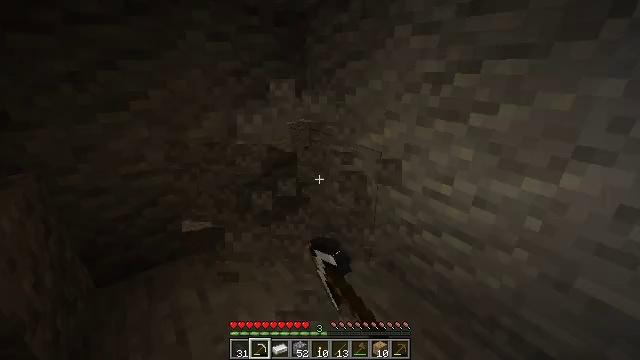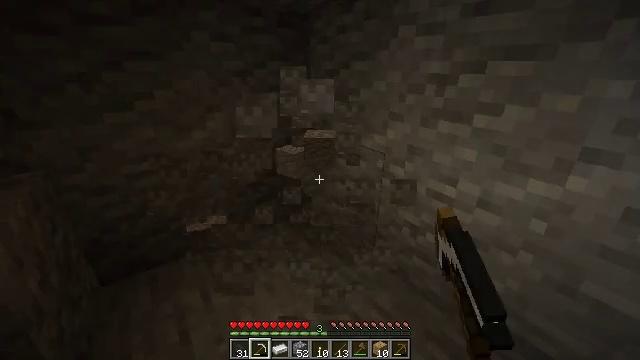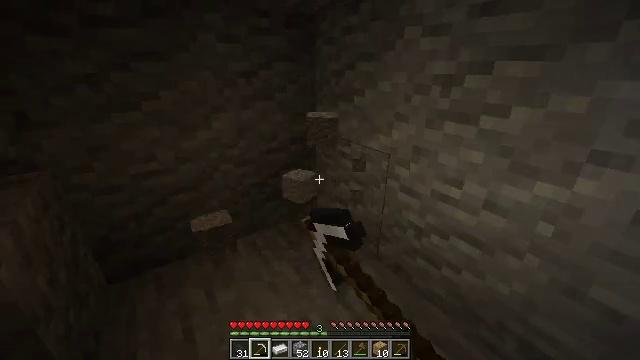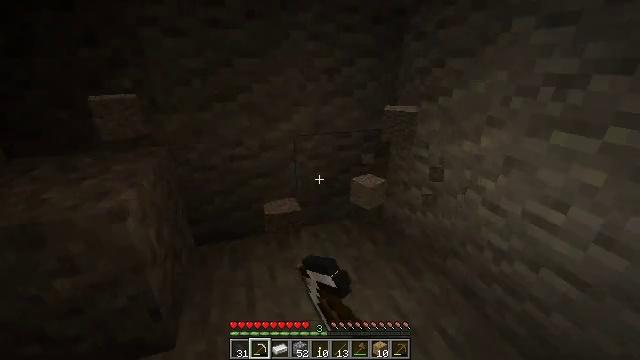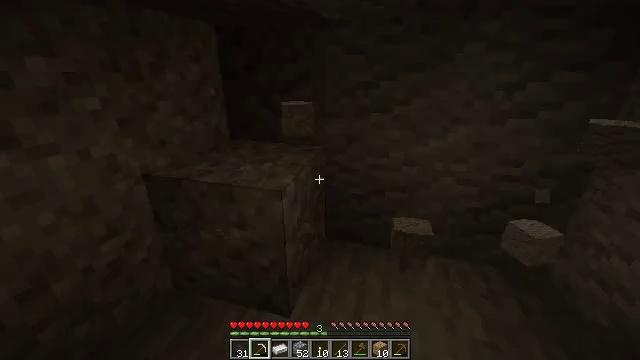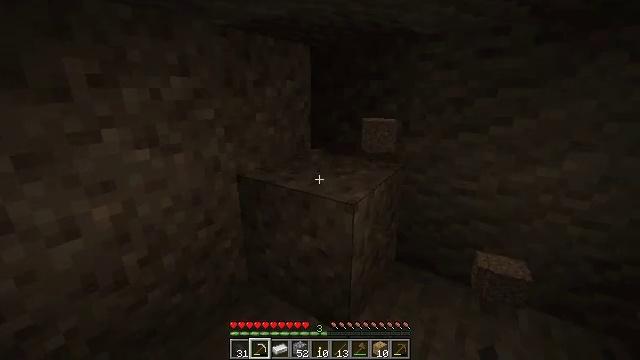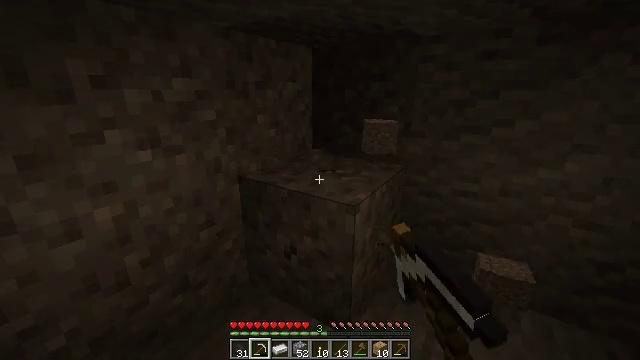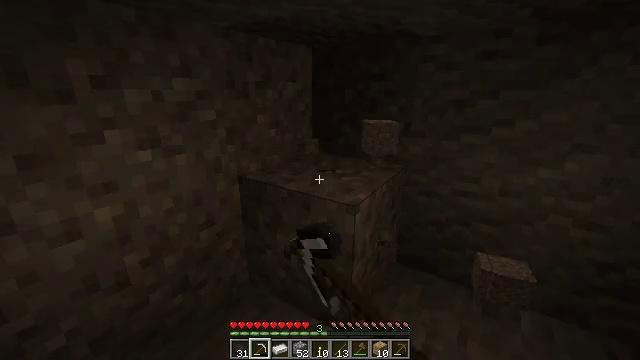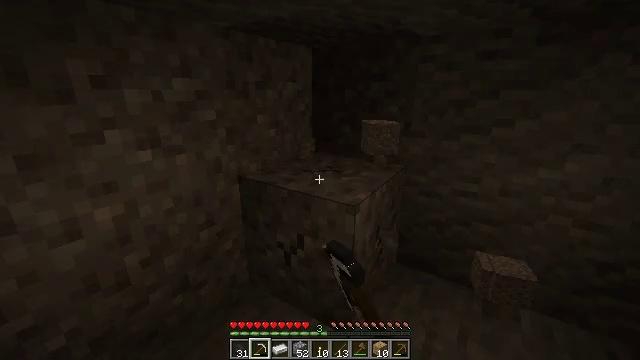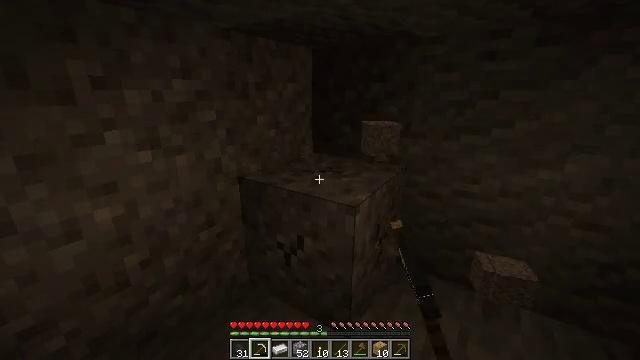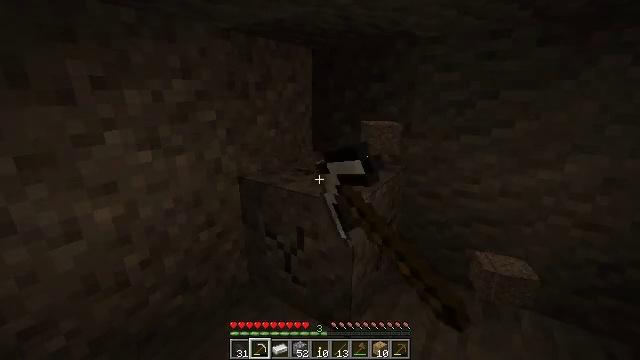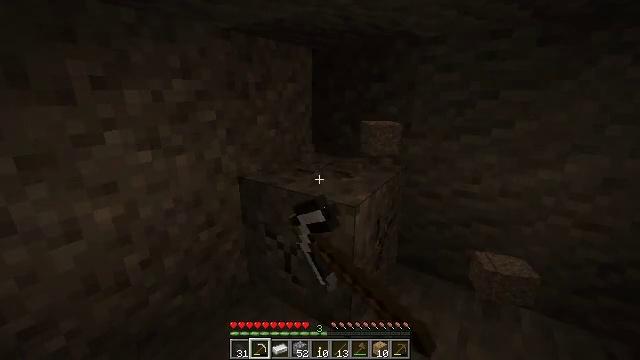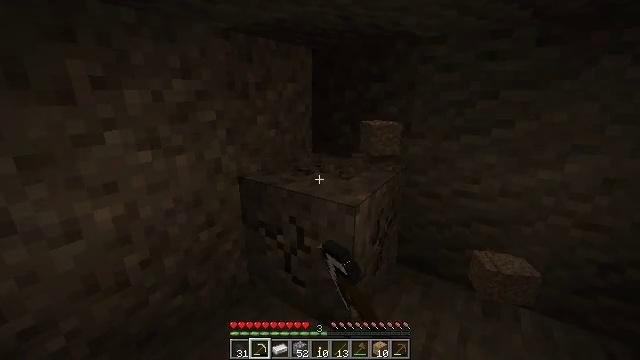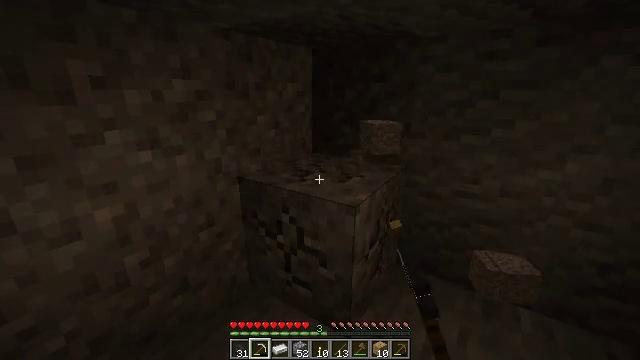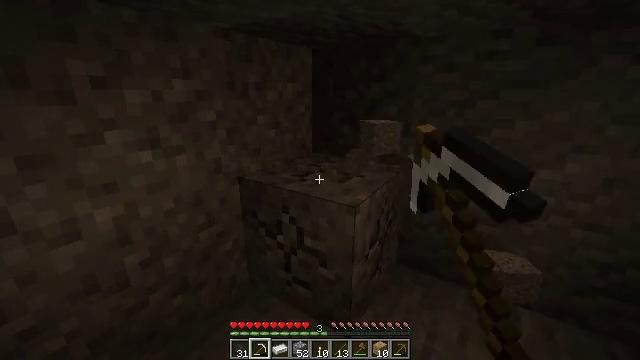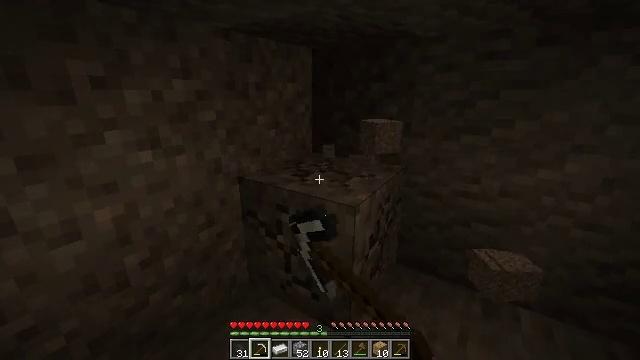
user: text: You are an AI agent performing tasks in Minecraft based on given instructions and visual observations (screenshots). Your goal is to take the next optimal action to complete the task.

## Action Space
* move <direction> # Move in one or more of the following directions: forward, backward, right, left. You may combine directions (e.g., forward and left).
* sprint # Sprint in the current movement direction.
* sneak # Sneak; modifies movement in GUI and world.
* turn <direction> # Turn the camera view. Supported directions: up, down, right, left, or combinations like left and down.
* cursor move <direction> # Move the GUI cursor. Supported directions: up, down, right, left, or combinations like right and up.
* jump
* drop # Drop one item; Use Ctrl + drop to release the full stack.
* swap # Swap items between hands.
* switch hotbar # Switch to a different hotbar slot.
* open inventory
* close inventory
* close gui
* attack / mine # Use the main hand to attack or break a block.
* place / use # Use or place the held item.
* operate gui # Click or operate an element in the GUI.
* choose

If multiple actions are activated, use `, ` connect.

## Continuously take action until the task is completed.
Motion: motion action
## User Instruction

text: Gather gravel by digging.
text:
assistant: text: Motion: attack / mine
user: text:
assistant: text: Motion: turn left, attack / mine
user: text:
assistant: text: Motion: turn left, attack / mine
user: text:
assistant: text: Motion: turn left and up, attack / mine
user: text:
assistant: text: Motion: turn left and up, attack / mine
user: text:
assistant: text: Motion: attack / mine
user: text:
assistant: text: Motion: attack / mine
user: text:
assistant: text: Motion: attack / mine
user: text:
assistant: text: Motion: attack / mine
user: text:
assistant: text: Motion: attack / mine
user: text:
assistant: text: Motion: attack / mine
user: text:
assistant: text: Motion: attack / mine
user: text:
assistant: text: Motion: attack / mine
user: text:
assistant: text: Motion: attack / mine
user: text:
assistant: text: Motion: attack / mine
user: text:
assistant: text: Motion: attack / mine
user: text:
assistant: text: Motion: attack / mine
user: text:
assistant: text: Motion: attack / mine
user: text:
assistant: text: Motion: attack / mine
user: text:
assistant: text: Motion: attack / mine
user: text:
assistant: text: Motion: attack / mine
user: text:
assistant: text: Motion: attack / mine
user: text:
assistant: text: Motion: attack / mine
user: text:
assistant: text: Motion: attack / mine
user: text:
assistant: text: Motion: attack / mine
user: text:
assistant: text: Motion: attack / mine
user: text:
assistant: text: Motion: attack / mine
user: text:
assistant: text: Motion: attack / mine